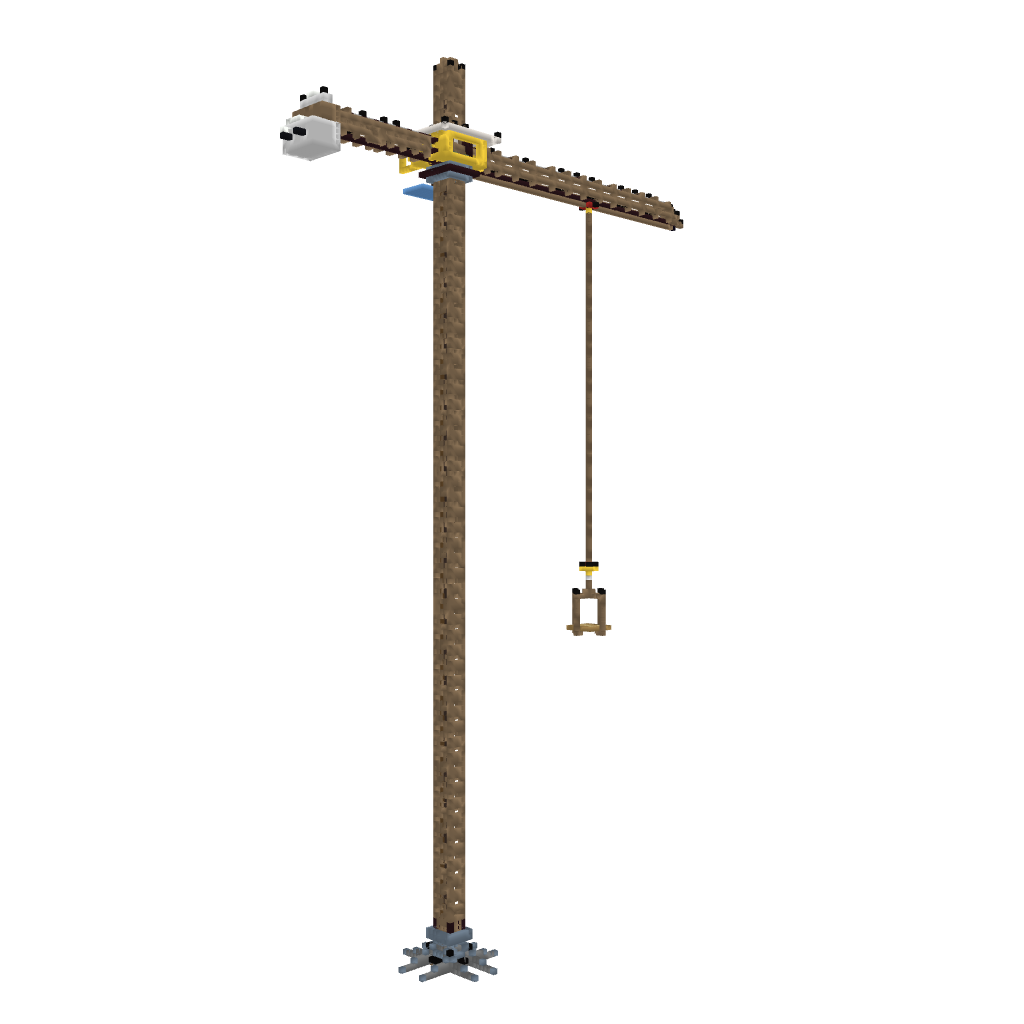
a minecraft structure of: Tall Construction Crain